Question: I want to save path on text box after Directory 1: whenever I try to close the application and open again the path is not there.I want it to show every time I open the application.

'''
Private Sub btnRootBrowse1_Click(sender As System.Object, e As System.EventArgs) Handles btnBrowse1.Click
RootFolderBrowserDialog.ShowDialog()
txtPath1.Text = RootFolderBrowserDialog.SelectedPath
End Sub
'''
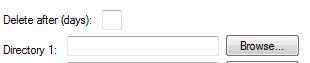
Answer: You need save your data (in this case txtPath1.Text) to Hard-Drive (File or DataBase) and reload it in the next execution.
It can be easy when you use <URL>:
1. In the Solution Explorer, Double-Click "My Project"
2. in left pane click "Setting"
3. in the table, Fill in the fields as needed, example for you case: Name: DirectoryLocation Type: String Scope: User Value: Empty.
4. Sample Code Using: Public Sub New()
InitializeComponent()
'load from the hard-disk
txtPath1.Text = My.Settings.DirectoryLocation
End Sub
Private Sub btnRootBrowse1_Click(sender As System.Object, e As System.EventArgs) Handles btnBrowse1.Click
RootFolderBrowserDialog.ShowDialog()
txtPath1.Text = RootFolderBrowserDialog.SelectedPath
'save to hard-disk
My.Settings.DirectoryLocation = txtPath1.Text
My.Settings.Save()
End Sub